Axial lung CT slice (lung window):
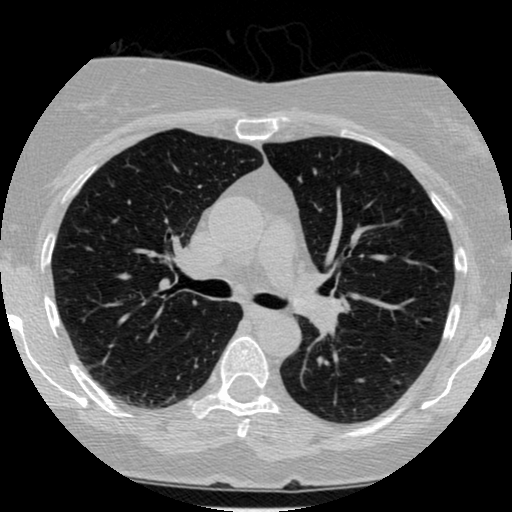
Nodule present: no